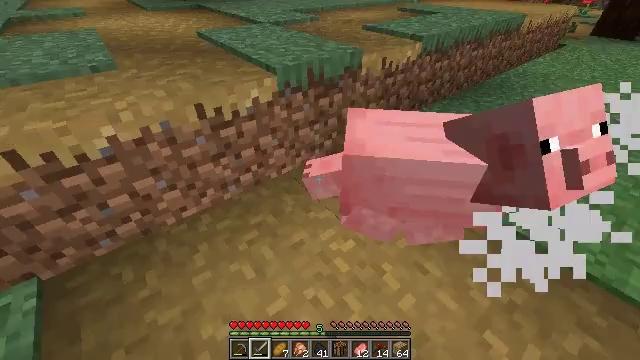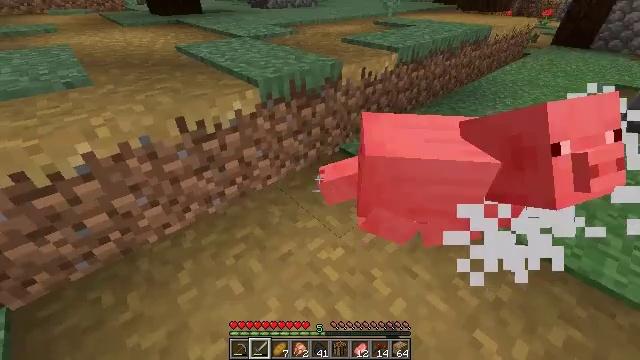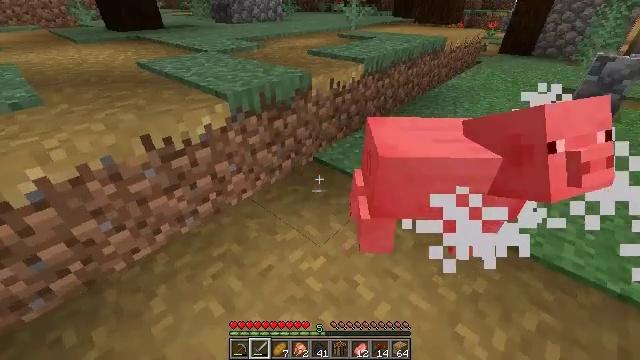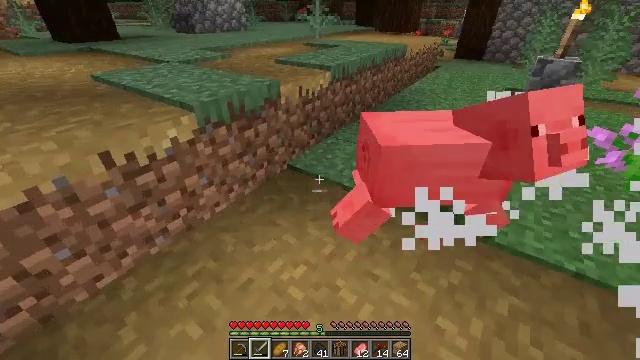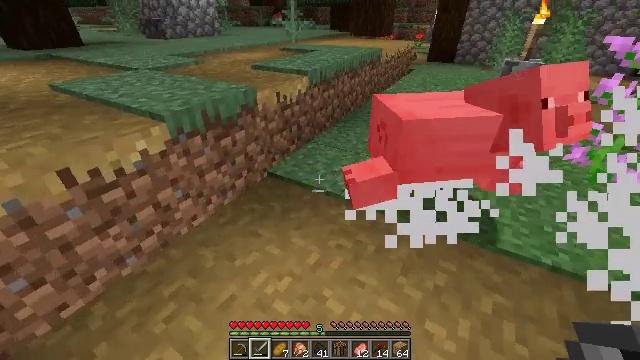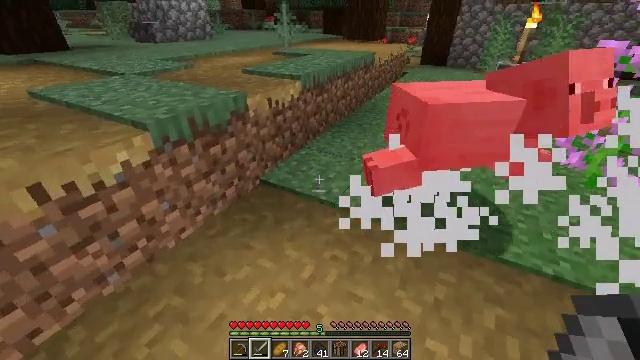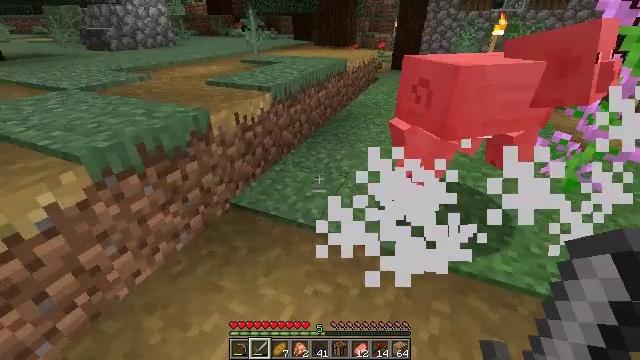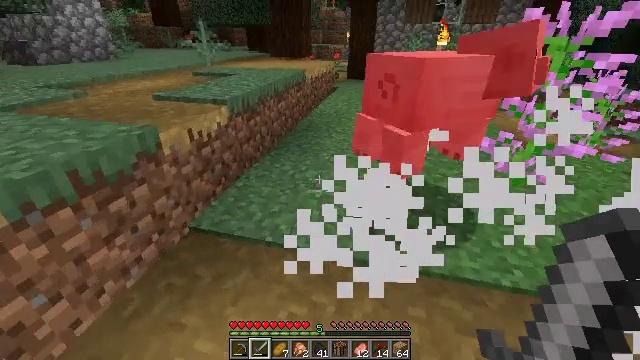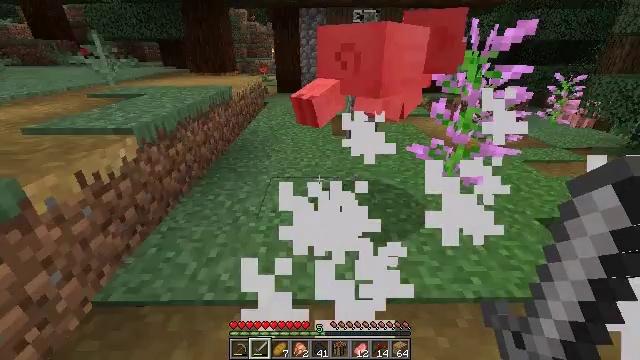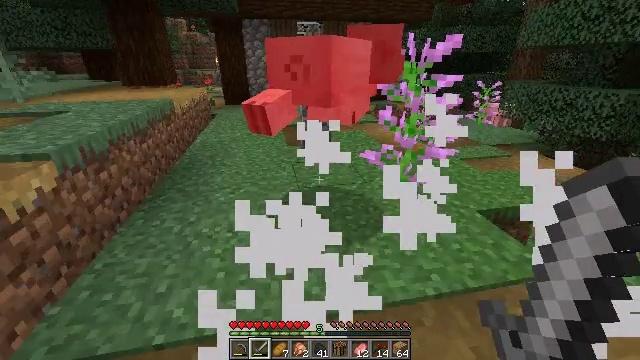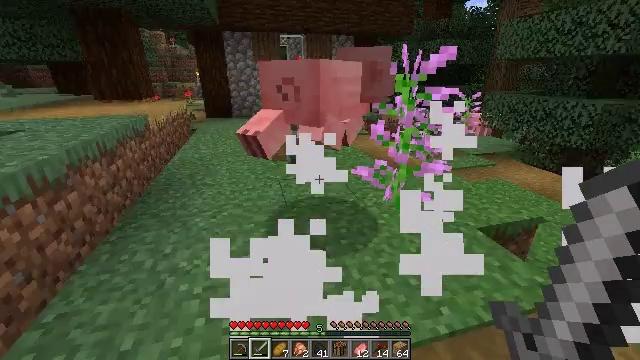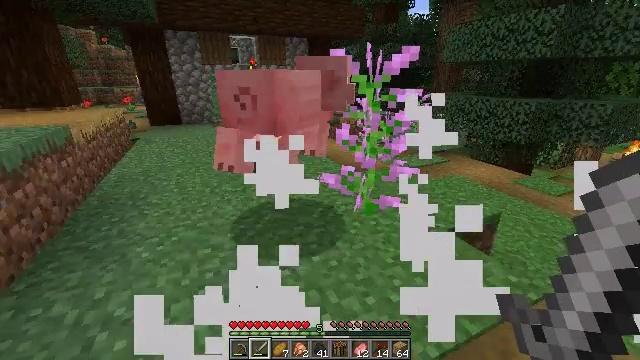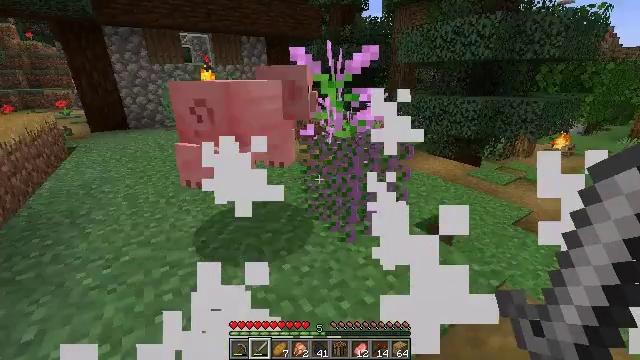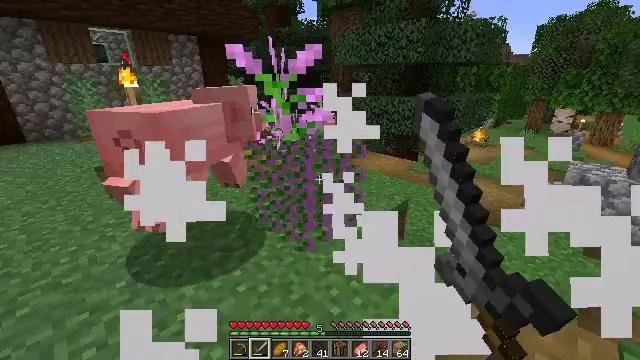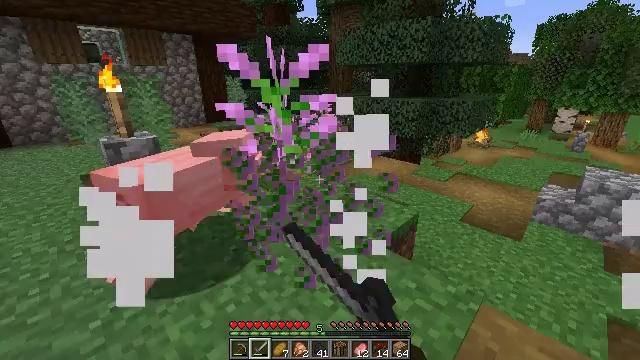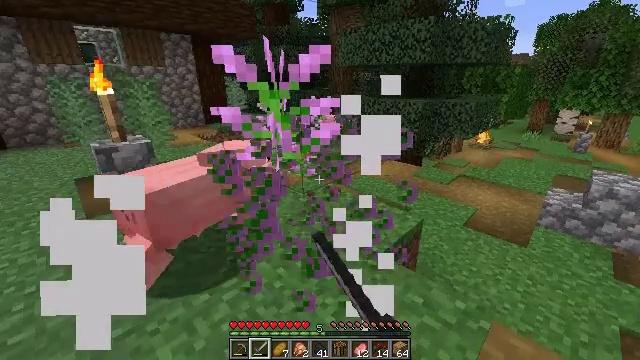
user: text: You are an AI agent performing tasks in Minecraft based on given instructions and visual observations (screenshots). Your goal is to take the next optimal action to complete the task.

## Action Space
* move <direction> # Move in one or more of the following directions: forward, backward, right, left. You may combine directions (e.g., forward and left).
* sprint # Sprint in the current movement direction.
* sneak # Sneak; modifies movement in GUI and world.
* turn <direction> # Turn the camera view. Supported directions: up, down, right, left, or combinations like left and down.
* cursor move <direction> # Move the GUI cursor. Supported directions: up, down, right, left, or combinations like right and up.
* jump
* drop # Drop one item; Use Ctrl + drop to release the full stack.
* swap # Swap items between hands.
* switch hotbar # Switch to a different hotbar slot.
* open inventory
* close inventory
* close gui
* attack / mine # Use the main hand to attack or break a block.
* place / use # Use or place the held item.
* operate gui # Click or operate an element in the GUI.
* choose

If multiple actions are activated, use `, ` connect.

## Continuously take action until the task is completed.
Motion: motion action
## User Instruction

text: Pick up the lilac.
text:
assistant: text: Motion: turn right and up
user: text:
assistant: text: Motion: turn right and up
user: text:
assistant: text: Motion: turn right and up
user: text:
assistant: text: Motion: move forward, turn right
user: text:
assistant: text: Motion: move forward, turn right
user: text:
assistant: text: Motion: move forward, turn right and up
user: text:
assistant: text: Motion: move forward, turn right and up
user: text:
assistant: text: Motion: move forward, turn right and up
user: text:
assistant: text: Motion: move forward, turn right and up
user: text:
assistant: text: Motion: move forward, turn right and up
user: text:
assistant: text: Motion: move forward, turn right
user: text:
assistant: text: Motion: move forward, turn right, attack / mine
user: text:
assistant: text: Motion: move forward, turn right, attack / mine
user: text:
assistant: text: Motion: move forward, attack / mine
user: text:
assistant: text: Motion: attack / mine
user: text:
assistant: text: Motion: no_op
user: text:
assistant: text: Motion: no_op
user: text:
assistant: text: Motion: turn left
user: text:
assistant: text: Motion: turn left
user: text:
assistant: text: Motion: turn left
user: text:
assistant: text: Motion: turn left
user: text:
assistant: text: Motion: turn left and down
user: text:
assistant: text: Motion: attack / mine
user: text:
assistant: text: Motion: move forward, turn right, attack / mine
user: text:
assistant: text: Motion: move forward, turn right
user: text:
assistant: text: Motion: move forward, turn right
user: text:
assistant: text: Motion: move forward, turn right and up
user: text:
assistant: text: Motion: move forward
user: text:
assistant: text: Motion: move forward
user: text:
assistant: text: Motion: move forward